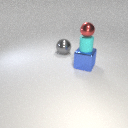
large blue metal cube below small red metal sphere